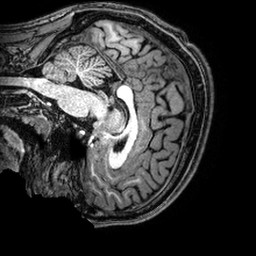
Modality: T1w
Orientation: sagittal
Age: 24
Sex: male